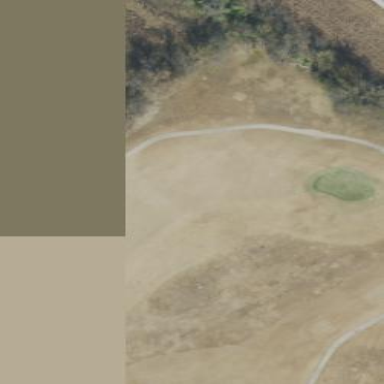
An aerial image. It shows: Golf fairway surrounded by grass.